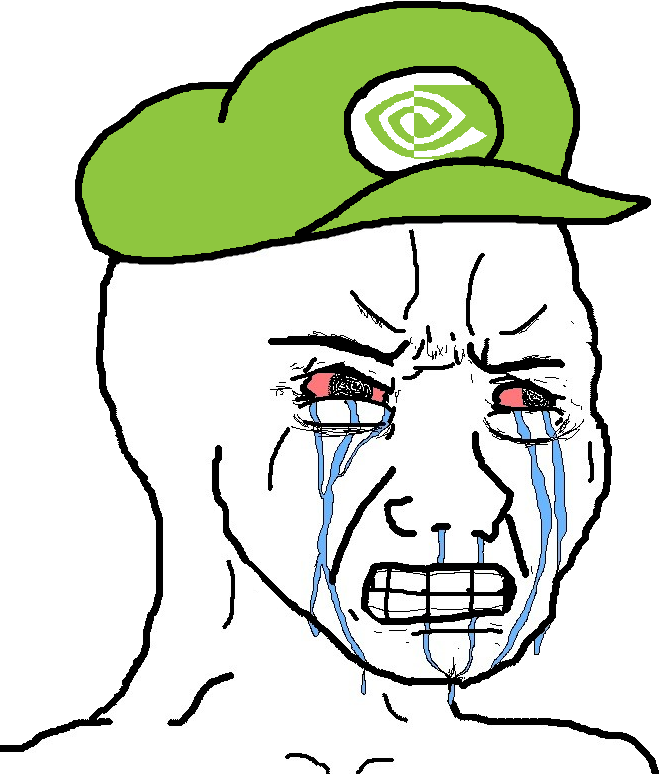
Label: 5_Crying_Wojak